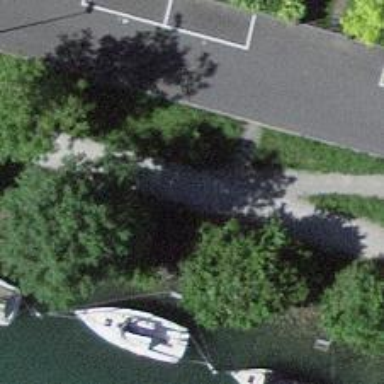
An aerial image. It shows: Footway with fine gravel surface.